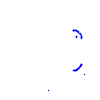
Particle: kaon